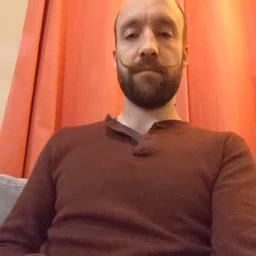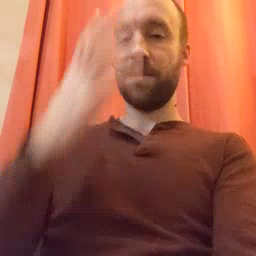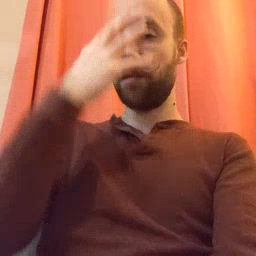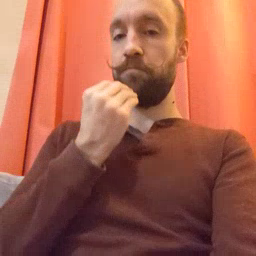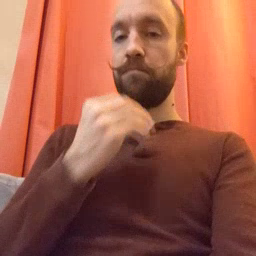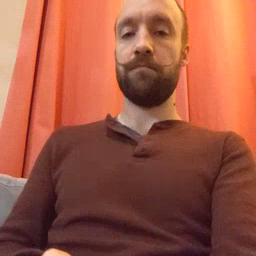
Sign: sleep